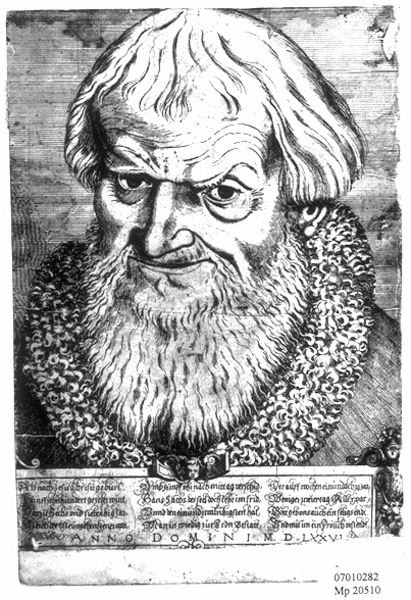
Titel: Bildnis des Hans Sachs
Künstler: Jost Amman
Institution: (Seriendruck)
Schlagwörter: himmel, kopf, mann, schatten, weiß, wolken, frisur, grau, haar, hintergrund, licht, mund, nase, ohr, schwarz, stirn, zeichnung, blick, hochformat, bart, augen, falten, gesicht, kleidung, kragen, pelz, rahmen, vollbart, bildnis, portrait, porträt, haare, mantel, en face, lippen, pony, putte, fell, lächeln, schrift, wangen, papier, ansicht, kette, grafik, graphik, spalten, white, black, collar, face, gray, hair, nose, old, spitz, inschrift, brauen, pupillen, looking, picture, print, deutsch, tränensäcke, lächelnd, alter, druck, schraffur, schwarz weiß, radierung, stich, text, woodcut, zeitung, augenringe, beschriftung, stirnfalten, himme, pelzkragen, pelzmantel, wangenknochen, runzeln, clouds, man, sky, head, eyes, male, lich, drawing, kupferstich, black and white, chin, coat, fur, mouth, wrinkles, beard, writing, smile, flugblatt, person, human, cheeks, latein, lateinisch, schirft, balding, monk, eye, lines, book, lips, long, shoulders, anno domini, eyebrows, hans sachs, engelskopf, forehead, torn, latin, moustache, words, date, und, raised, smirk, wavy, weisser bart, stern, brows, curly, brother, grumpy, 19 century, domini, anno, 07010282, beatrd, 1576, mdlxxvi, 1586, caracter, kragen fell